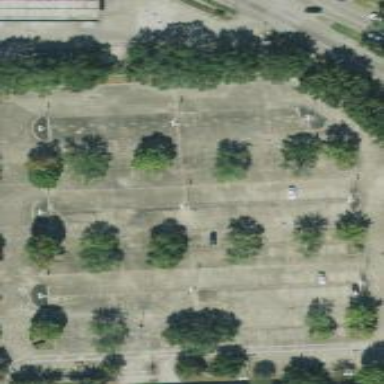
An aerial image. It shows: Parking area with surface dedicated for park and ride.